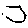
Label: hexagon